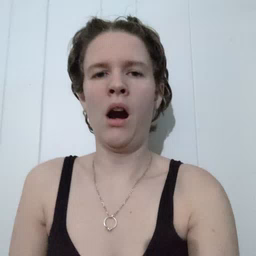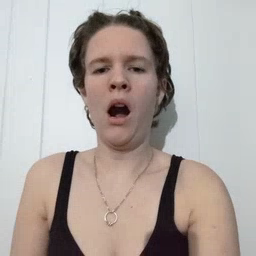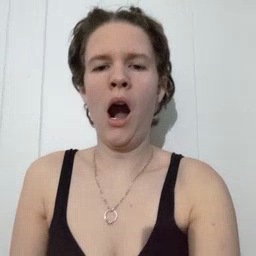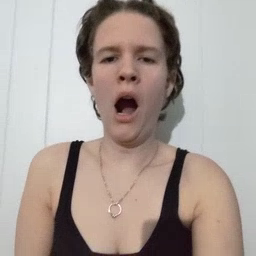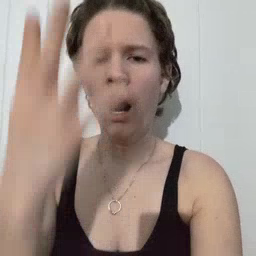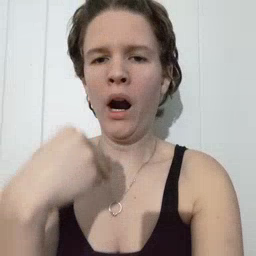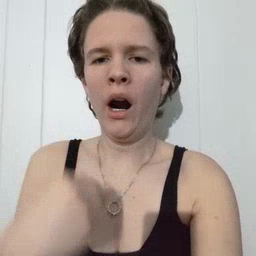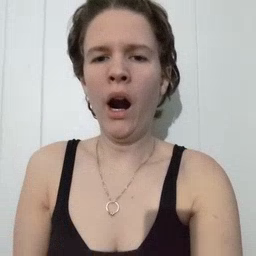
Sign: nap